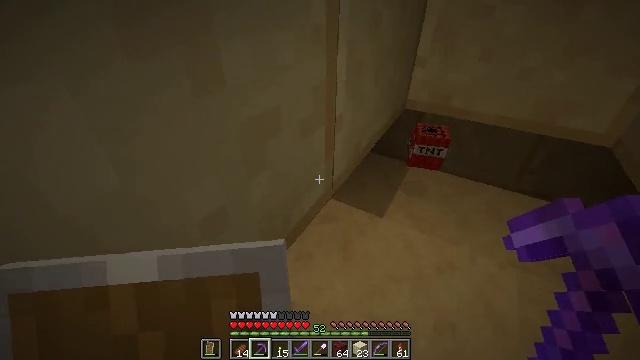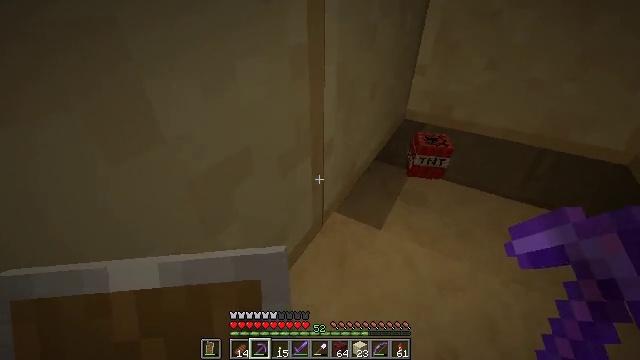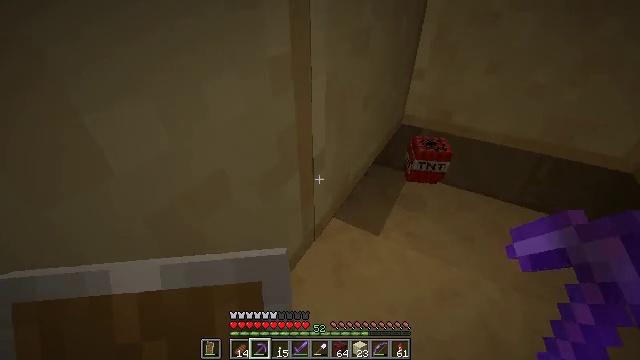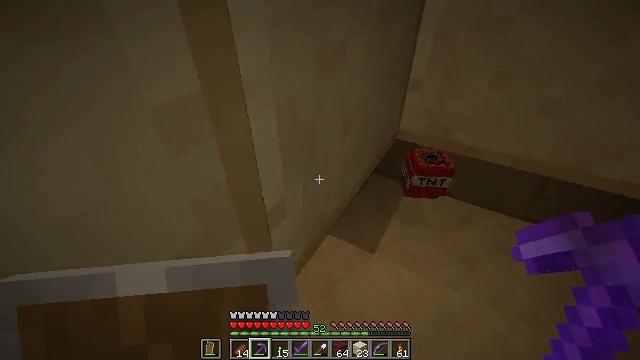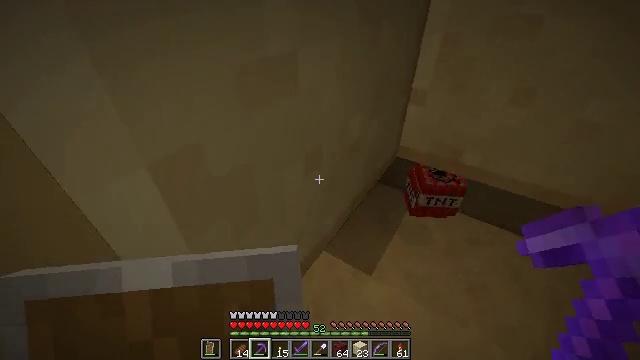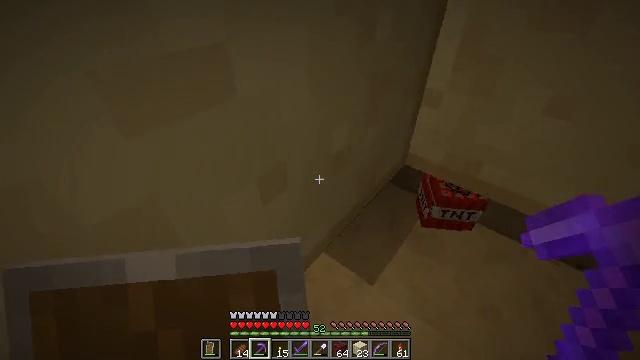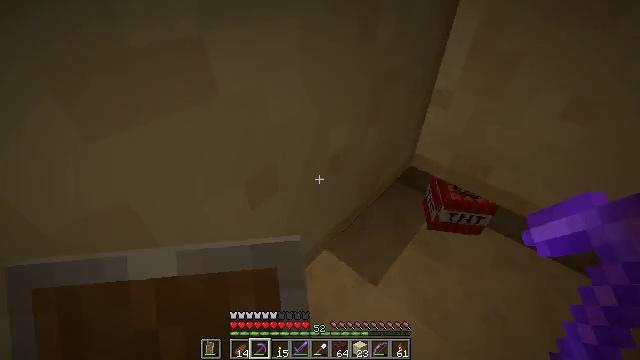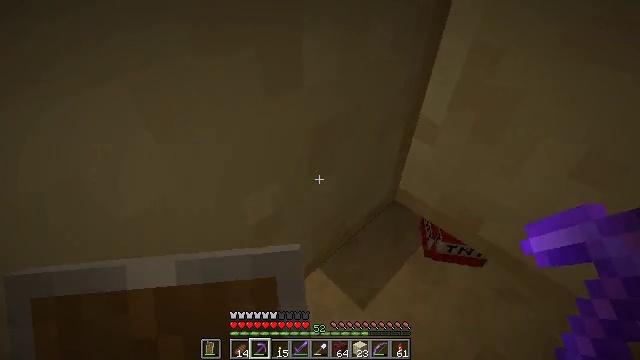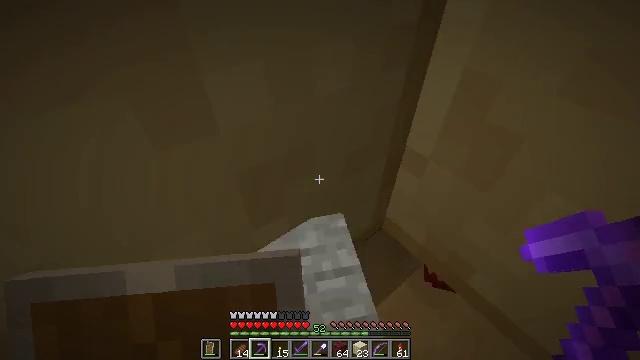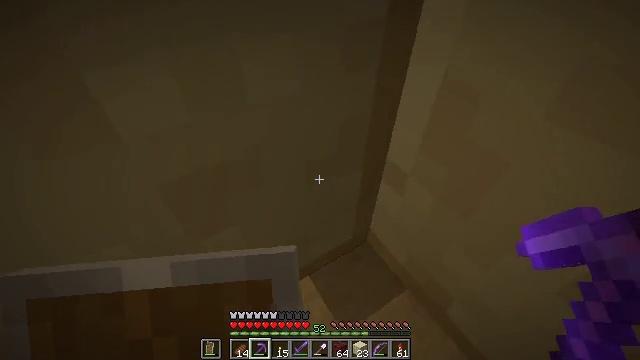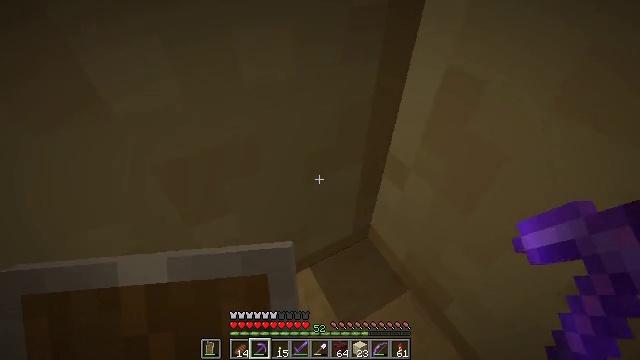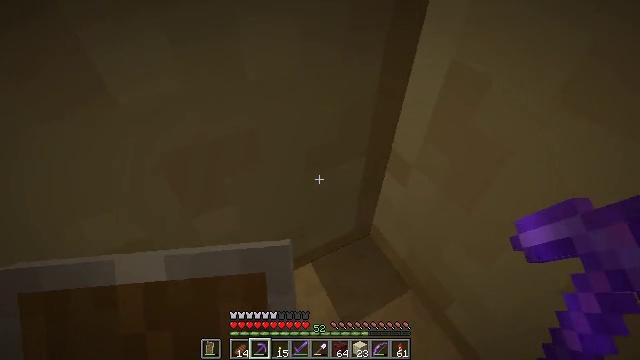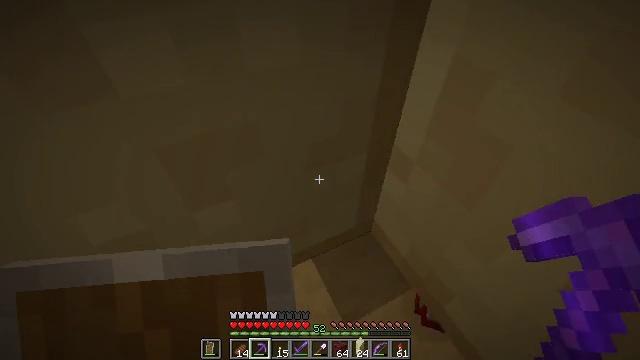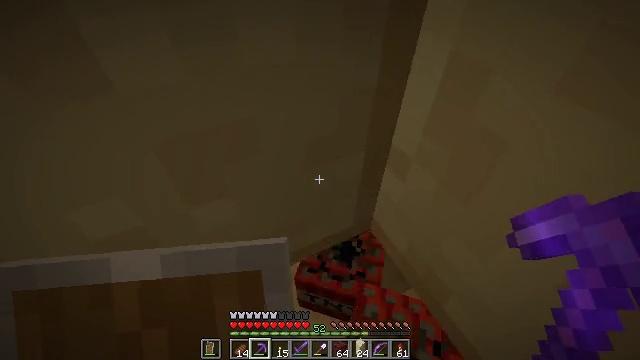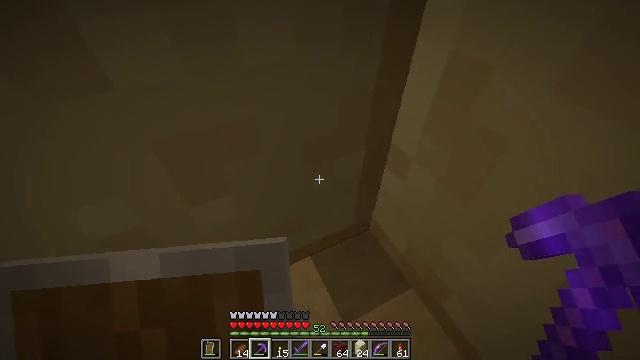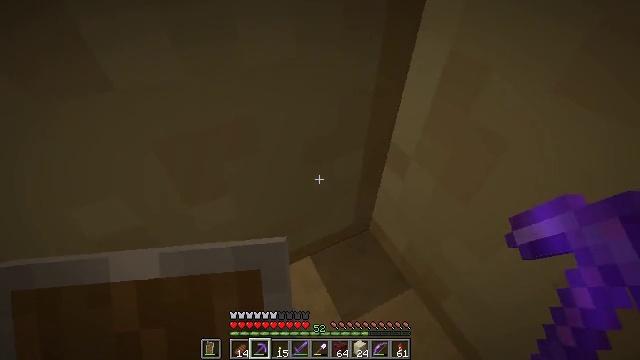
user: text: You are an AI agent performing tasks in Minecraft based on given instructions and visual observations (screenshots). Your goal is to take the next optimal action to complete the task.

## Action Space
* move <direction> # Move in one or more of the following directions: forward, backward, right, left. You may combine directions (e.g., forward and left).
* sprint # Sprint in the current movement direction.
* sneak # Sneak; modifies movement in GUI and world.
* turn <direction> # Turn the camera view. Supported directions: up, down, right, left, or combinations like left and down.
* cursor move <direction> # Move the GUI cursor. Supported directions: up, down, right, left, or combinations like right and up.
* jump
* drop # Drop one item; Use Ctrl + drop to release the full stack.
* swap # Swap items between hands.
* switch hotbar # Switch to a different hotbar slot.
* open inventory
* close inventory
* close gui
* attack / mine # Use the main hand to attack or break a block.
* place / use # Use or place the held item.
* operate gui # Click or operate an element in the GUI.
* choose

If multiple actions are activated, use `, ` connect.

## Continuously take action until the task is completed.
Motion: motion action
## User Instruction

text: Dig up some cut sandstone blocks.
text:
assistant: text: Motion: move forward
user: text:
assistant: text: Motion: move forward
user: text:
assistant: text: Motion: move forward
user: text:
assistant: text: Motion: move forward, turn left
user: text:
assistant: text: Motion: move forward, turn left and down
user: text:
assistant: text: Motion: move forward, turn left and down
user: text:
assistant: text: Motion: move forward, turn left and down
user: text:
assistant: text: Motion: move forward, turn left and down
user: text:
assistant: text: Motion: turn left and down
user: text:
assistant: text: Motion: turn left
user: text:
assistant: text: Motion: turn left
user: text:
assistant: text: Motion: no_op
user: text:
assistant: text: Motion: no_op
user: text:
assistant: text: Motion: no_op
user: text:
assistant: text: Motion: no_op
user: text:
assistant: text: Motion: no_op
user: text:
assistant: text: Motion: no_op
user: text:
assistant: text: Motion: no_op
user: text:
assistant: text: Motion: move back and move left
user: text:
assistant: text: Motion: move back and move left, turn right
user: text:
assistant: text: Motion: move back and move left, turn right and up
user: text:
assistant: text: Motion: move back and move left
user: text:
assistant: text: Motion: move back and move left
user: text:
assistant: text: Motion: move back and move left
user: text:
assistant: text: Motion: move back and move left
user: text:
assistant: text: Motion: move back and move left
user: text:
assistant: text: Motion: move back and move left
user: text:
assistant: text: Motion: move back and move left
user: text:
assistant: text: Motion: move back
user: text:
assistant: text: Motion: move back